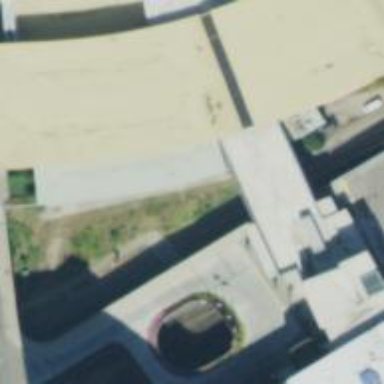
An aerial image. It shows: Part of building.